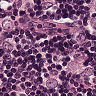
Metastatic tissue present: yes